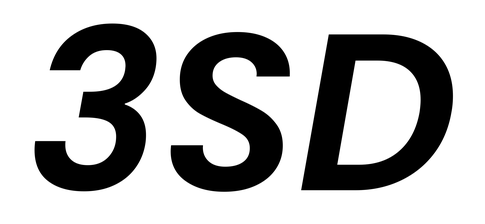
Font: Poppins-SemiBoldItalic